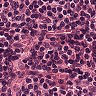
Metastatic tissue present: no